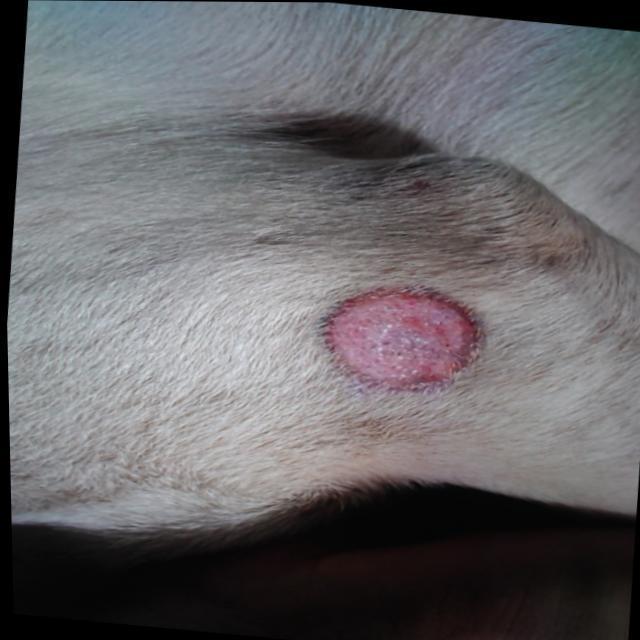
Canine ringworm (Dermatophytosis) — fungal infection caused by Microsporum or Trichophyton. Presents with circular alopecia, scaling, crusting, and broken hairs.